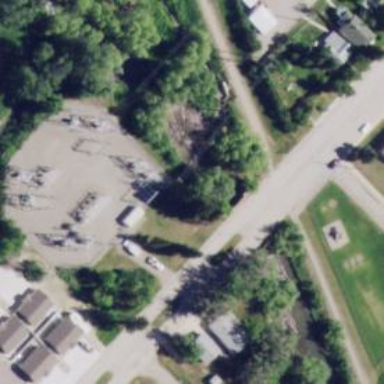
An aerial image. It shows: Power substation enclosed by fence.